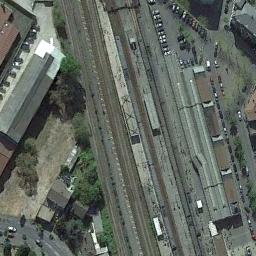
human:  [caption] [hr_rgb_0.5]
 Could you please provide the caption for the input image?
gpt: There are several buildings beside the railway .

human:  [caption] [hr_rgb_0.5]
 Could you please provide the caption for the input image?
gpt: The railway is next to some houses .

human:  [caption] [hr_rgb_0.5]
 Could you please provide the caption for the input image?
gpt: These railways are flanked by some buildings and a parking lot is on one side of the railways .

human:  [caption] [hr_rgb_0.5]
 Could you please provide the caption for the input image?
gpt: There are two parallel railway lines here .

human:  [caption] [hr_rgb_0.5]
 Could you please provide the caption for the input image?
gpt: There are some buildings and many cars beside the railway .